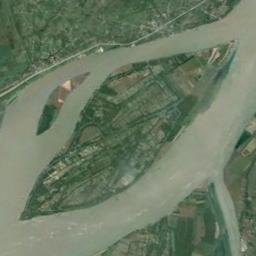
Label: island